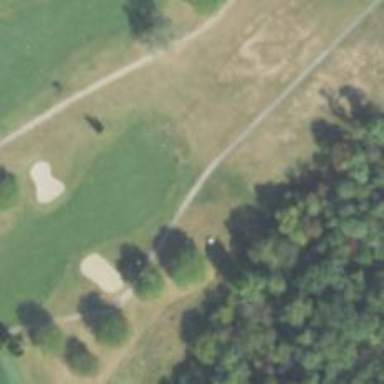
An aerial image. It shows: Path for both roads and golfers.